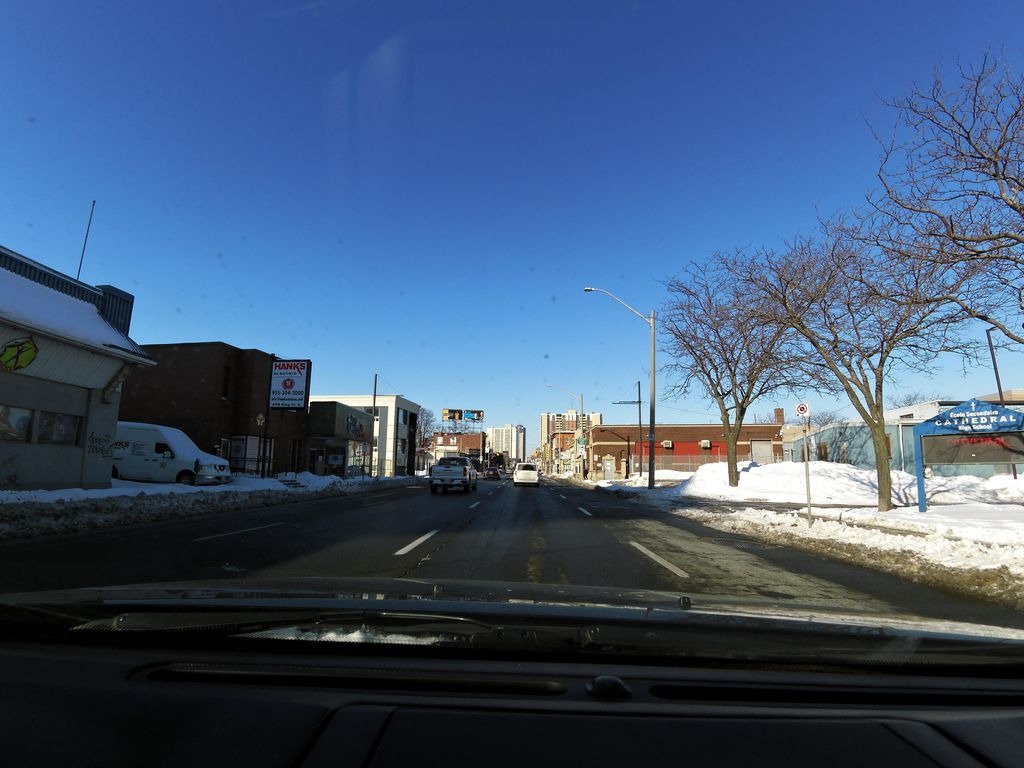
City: hamilton